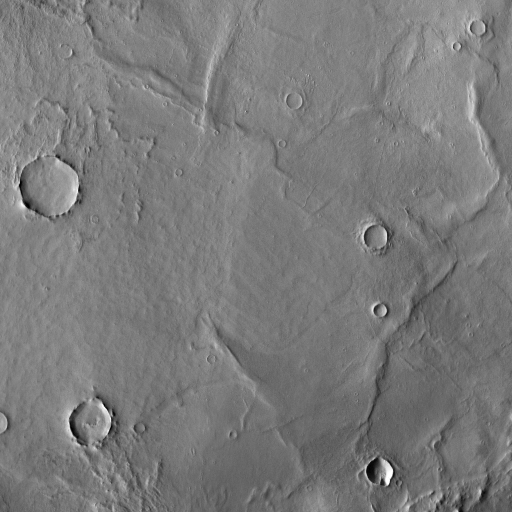
Crater classes present: Background, Other, Layered, Buried